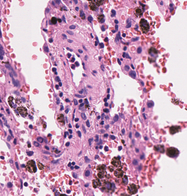
Tumor epithelial tissue: no
Tumor-associated stroma tissue: no
Normal tissue: yes